Question: I am writing a geometry based app. At one point in the app, there will be a UITableView with some custom cells. These cells contain UILabels. Amid the text of some these labels, I want to insert symbols that look these two triangles: <URL>
<URL>
However, since I cannot find these symbols in any Apple fonts, is there a way to insert an image into the string in place of a symbol?
Here is a () rough idea of what I'm going for (the actual table will not be static):

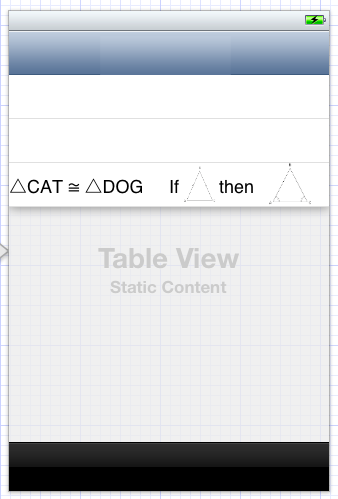
Answer: Ok, I get what you're trying to do. The key, I think, is to just keep adding controls to your cell, calculating the width as you go along.
First, I'd suggest a data structure to hold your cell contents. A simple array will do the job. I generally do this stuff as an ivar:
'''
@interface LabelWithImagesViewController ()
{
NSMutableArray *_cells;
}
@end
'''
Then fill this array with the text and images you want. I'm doing a single row, but you can repeat for every row you need.
'''
- (void)viewDidLoad
{
[super viewDidLoad];
_cells = [[NSMutableArray alloc] init];
[_cells addObject:[[NSArray alloc] initWithObjects:
[UIImage imageNamed:@"triangle.png"],
@"CAT",
[UIImage imageNamed:@"semiequal.png"],
[UIImage imageNamed:@"triangle.png"],
@"DOG",
@" If",
[UIImage imageNamed:@"triangle1.png"],
@"then",
[UIImage imageNamed:@"triangle2.png"],
nil]];
}
'''
And then, you need to create your cell:
'''
- (NSInteger)tableView:(UITableView *)tableView numberOfRowsInSection:(NSInteger)section
{
// Return the number of rows in the section.
return _cells.count;
}
#define kEquationTag 100
#define kCellHeight 44
- (UITableViewCell *)tableView:(UITableView *)tableView cellForRowAtIndexPath:(NSIndexPath *)indexPath
{
static NSString *CellIdentifier = @"equationCell";
UITableViewCell *cell = [tableView dequeueReusableCellWithIdentifier:CellIdentifier];
UIView *equationContainer;
if (cell == nil)
{
// if we don't have a cell create it, including the frame to hold our custom stuff
cell = [[UITableViewCell alloc] initWithStyle:UITableViewCellStyleDefault reuseIdentifier:CellIdentifier];
equationContainer = [[UIView alloc] initWithFrame:cell.contentView.bounds];
equationContainer.tag = kEquationTag;
[cell.contentView addSubview:equationContainer];
}
else
{
// if we are dequeing one that already exists, let's get rid of the old custom stuff
equationContainer = [cell.contentView viewWithTag:kEquationTag];
for (UIView *view in equationContainer.subviews)
{
[view removeFromSuperview];
}
}
// Configure the cell...
NSArray *cellContents = [_cells objectAtIndex:indexPath.row];
NSUInteger x = 0;
UIFont *font = [UIFont systemFontOfSize:12.0];
for (NSObject *obj in cellContents)
{
if ([obj isKindOfClass:[NSString class]])
{
NSString *text = (NSString *)obj;
CGSize size = [text sizeWithFont:font];
UILabel *label = [[UILabel alloc] initWithFrame:CGRectMake(x, (kCellHeight - size.height)/2.0, size.width, size.height)];
label.text = text;
label.font = font;
[equationContainer addSubview:label];
x += size.width;
}
else if ([obj isKindOfClass:[UIImage class]])
{
UIImage *image = (UIImage *)obj;
UIImageView *imageView = [[UIImageView alloc] initWithFrame:CGRectMake(x, (kCellHeight - image.size.height) / 2.0, image.size.width, image.size.height)];
imageView.image = image;
[equationContainer addSubview:imageView];
x += image.size.width;
}
}
return cell;
}
'''
This yields: